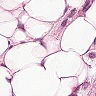
Metastatic tissue present: yes